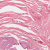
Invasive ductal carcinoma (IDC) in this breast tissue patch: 0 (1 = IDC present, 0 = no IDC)